Aerial crown-view tile of a tropical tree (Barro Colorado Island, Panama), acquired 20250217:
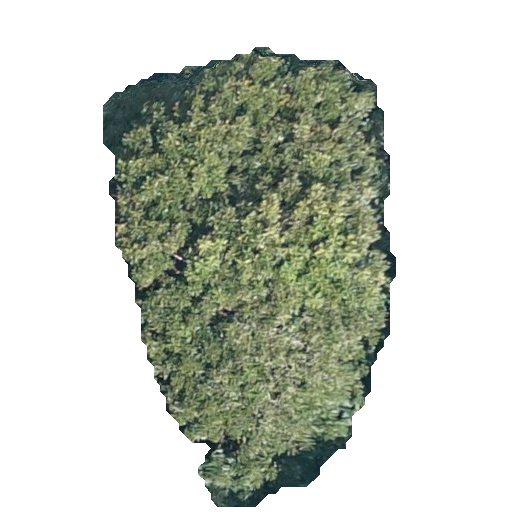
Species: Dipteryx oleifera
GBIF accepted scientific name: Dipteryx oleifera
Crown area: 146.262 m²